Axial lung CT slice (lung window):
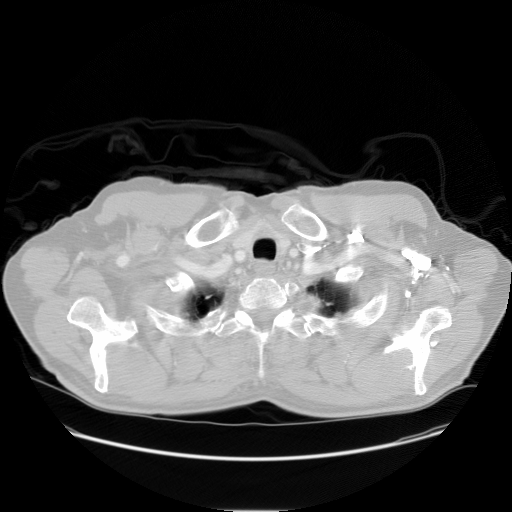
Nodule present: no